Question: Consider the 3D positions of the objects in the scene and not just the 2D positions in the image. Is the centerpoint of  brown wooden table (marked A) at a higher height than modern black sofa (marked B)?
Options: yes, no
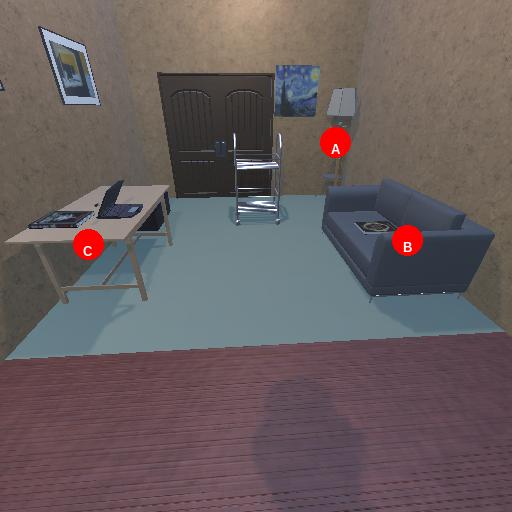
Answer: yes